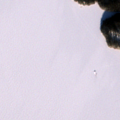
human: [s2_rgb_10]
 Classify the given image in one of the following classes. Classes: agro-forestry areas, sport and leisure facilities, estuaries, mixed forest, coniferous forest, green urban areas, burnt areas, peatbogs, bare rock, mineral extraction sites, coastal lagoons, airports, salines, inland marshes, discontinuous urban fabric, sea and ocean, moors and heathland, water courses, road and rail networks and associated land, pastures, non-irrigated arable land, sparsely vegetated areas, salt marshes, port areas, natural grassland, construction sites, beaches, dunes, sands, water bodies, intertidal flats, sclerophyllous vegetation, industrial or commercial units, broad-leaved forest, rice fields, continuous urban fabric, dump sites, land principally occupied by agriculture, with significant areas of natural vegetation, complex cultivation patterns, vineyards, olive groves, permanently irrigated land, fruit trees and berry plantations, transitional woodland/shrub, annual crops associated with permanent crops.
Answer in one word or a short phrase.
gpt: coniferous forest, water bodies